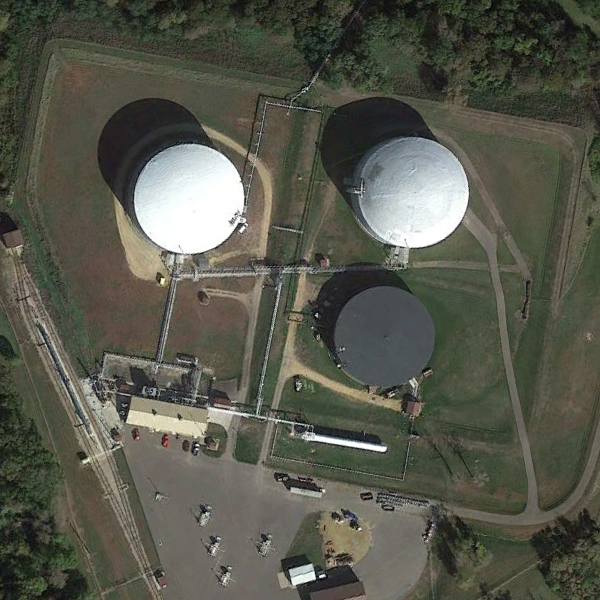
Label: StorageTanks